Постоянный ток течет в соленоиде длиной $L$ и радиусом $R(L\gg R)$, создавая внутри соленоида магнитное поле индукцией $B_0$ (см. рис).
Какова индукция магнитного поля в центре торца катушки, т.е. в точке $P$, указанной на рисунке?
Чему равен магнитный поток через торец катушки, т.е. через круг радиусом $R$ с центром в точке $P$?
Сделайте набросок картины линий магнитного поля около точки $P$.
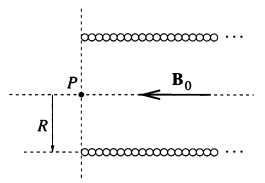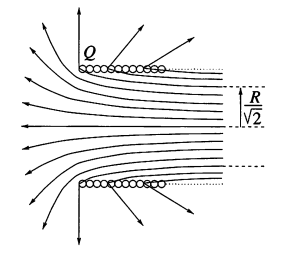
Какова индукция магнитного поля в центре торца катушки, т.е. в точке $P$, указанной на рисунке?
Ответ: $$ B_1=B_0/2 $$

Чему равен магнитный поток через торец катушки, т.е. через круг радиусом $R$ с центром в точке $P$?
Ответ: $$ \pi R^2(B_0/2) $$

Сделайте набросок картины линий магнитного поля около точки $P$.
Темы:
T, ★★, Электромагнетизм, Магнитостатика, Магнитное поле, 200 задач, Соленоид